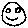
Label: smiley face